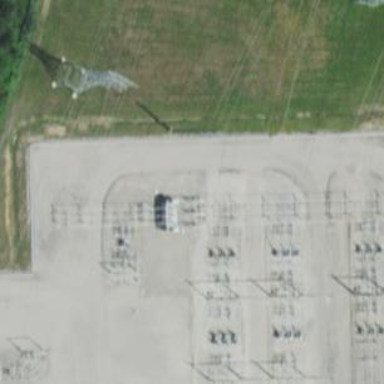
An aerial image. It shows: Switch for power supply.